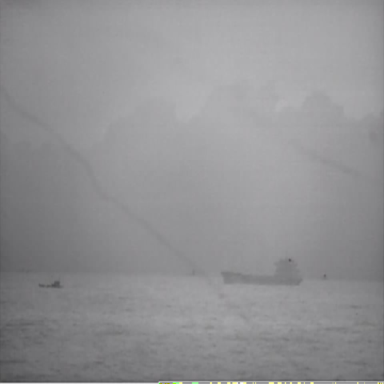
There is a liner in the infrared image.